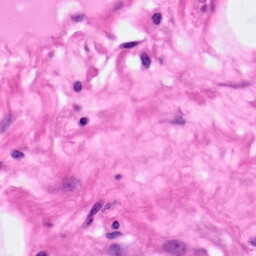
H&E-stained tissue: Pancreatic